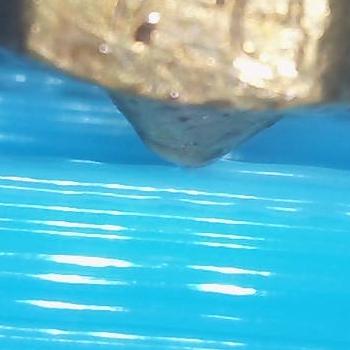
Flow rate: 70%